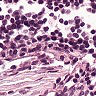
Metastatic tissue present: no